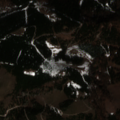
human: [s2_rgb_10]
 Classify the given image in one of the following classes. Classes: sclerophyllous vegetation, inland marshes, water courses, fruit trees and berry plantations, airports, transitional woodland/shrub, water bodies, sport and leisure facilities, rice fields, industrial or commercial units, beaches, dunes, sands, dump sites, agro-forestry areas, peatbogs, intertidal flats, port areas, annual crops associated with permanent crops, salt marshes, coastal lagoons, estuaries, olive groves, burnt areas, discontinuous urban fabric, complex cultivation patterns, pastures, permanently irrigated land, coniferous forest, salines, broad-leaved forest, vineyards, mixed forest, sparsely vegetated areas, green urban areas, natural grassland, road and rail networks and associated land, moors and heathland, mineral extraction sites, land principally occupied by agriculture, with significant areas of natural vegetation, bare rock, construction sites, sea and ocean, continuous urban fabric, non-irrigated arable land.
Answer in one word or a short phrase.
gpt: coniferous forest, mixed forest